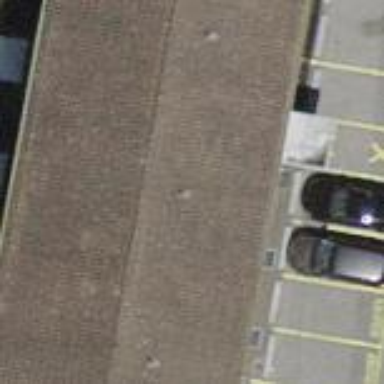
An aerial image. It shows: Street side parking area.